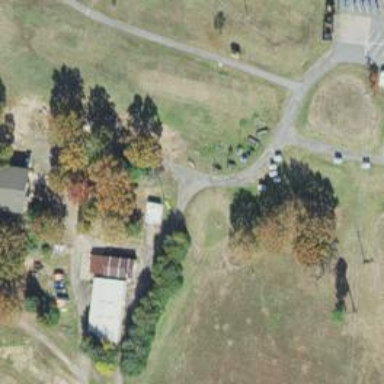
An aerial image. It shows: Disc golf basket.